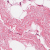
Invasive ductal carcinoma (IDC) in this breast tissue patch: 0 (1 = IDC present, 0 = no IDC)